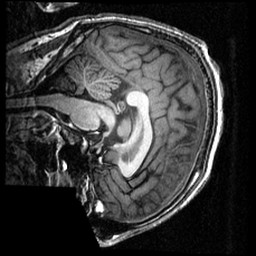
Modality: T1w
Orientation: sagittal
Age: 19
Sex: male